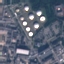
Land use / land cover class: Industrial